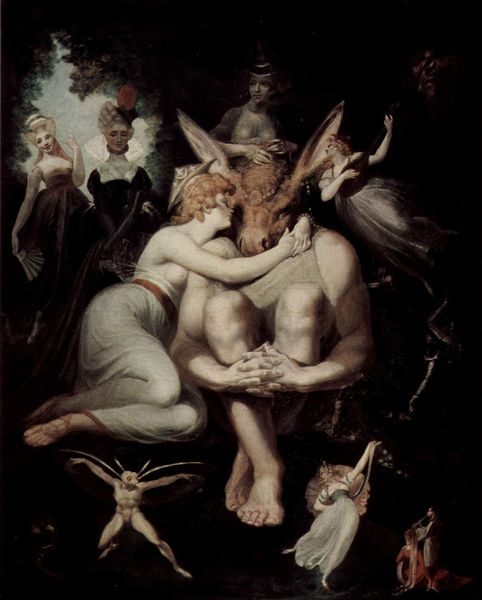
Titel: Die Elfenkönigin Titania und Zettel, der Weber mit Eselskopf
Künstler: Johann Heinrich Füssli
Standort: Zürich.
Institution: Kunsthaus
Schlagwörter: akt, baum, blau, dunkel, flügel, gemälde, hand, haut, himmel, kopf, körper, mann, nackt, schatten, schlaf, weiß, akte, bäume, frauen, grün, landschaft, menschen, sitzen, braun, brust, busen, damen, elegant, frau, frisur, grau, hell, hut, kleid, kleider, licht, männer, profil, schwarz, szene, dame, gürtel, rot, tier, tiere, fest, fächer, malerei, arme, augen, barock, blass, federn, haarschmuck, inkarnat, mensch, bild, hände, portrait, öl, natur, gewand, haare, sitzend, personen, frontal, locken, ohren, rokoko, rosa, schultern, schön, vornehm, wald, esel, fliegen, pferd, engel, beine, fell, perücke, taille, brüste, füße, kuss, liebe, umarmung, hocke, kauern, düster, italien, halsband, tüll, zuschauer, lila, violett, hof, figuren, romantik, ölgemälde, beobachter, gefaltet, verkleidung, muskeln, goya, hochsteckfrisur, edel, stofflichkeit, erotik, knie, dekolleté, umarmen, schweben, lichtung, traum, inkarant, scheibe, illustration, literatur, flüstern, allegorie, dämon, mythologie, zuneigung, anschmiegen, brautpaar, verschränkt, sandale, hölle, teufel, satyr, maul, nüstern, fabel, faun, mythos, nymphe, sage, wesen, zentaur, liebende, märchen, fabelwesen, adelig, insekt, geflügelt, stier, klassik, elfen, fee, phantasie, ungeheuer, feen, tierkopf, huit, elfe, glück, römisch, elf, fau, trösten, ass, mächtig, gartenlaube, gespenster, füssli, fabeltier, zeugen, heuschrecke, ovid, biest, eselsohren, barbusig, hande, kreatur, shakespeare, eselkopf, eselohren, eselskopf, fuseli, heinrich füssli, oberon, puk, sommernachtstraum, titania, william shakespeare, übergröße, midas, bildebenen, dummheit, schöne, tierwesen, traumwelt, bockig, eselsohre, füssly, himmelsstück, ignorantia, ingonratia, irrungen und wirrungen, mittsommernachtstraum, nymhe, summernight´s dream, umarmng, verwandelt, william schakespeare, renesounce, eselkpof